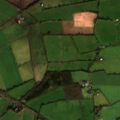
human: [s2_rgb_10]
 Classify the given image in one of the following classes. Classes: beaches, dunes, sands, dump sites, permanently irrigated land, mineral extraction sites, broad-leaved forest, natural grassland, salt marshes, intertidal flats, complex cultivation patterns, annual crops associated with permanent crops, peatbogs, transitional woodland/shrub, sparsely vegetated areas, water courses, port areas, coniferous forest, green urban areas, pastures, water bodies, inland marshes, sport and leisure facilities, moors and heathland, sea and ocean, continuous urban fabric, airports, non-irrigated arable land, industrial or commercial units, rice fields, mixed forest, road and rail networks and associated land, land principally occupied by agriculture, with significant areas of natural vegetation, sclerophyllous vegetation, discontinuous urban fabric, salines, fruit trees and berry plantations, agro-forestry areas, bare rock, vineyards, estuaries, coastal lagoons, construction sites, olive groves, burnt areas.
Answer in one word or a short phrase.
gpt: pastures, complex cultivation patterns